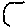
Label: smiley face